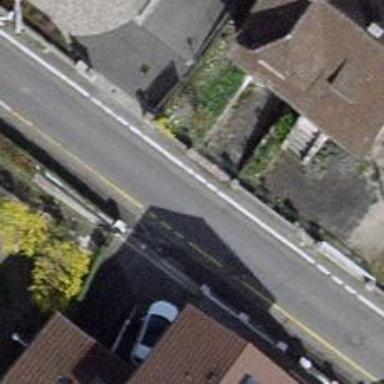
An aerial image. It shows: Residential road with asphalt surface and sidewalk on the left.